Aerial crown-view tile of a tropical tree (Barro Colorado Island, Panama), acquired 20250512:
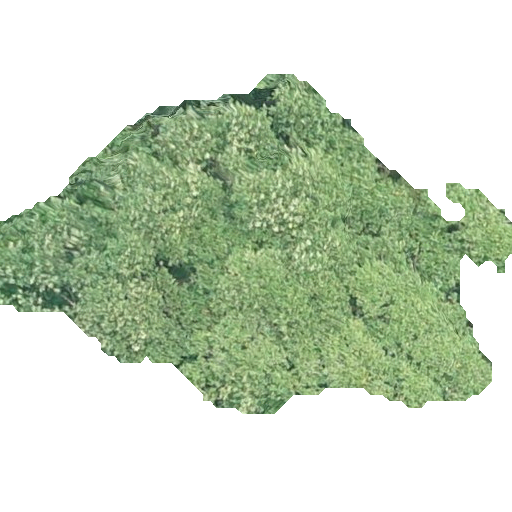
Species: Hieronyma alchorneoides
GBIF accepted scientific name: Hieronyma alchorneoides
Crown area: 165.563 m²